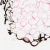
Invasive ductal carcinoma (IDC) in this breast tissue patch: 0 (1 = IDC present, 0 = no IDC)